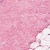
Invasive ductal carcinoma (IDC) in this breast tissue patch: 0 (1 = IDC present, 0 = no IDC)